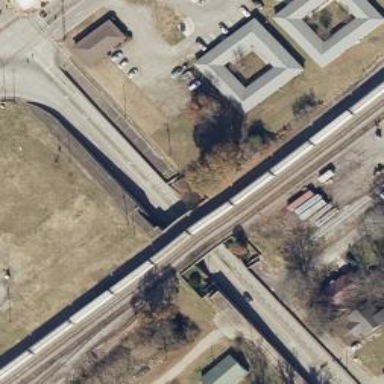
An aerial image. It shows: Railway bridge over siding rail track.